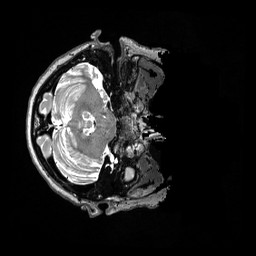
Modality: T2w
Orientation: axial
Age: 44
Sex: female
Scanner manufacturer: siemens
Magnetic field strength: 3 T
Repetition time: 3.2 s
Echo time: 0.562 s